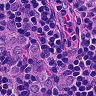
Metastatic tissue present: yes